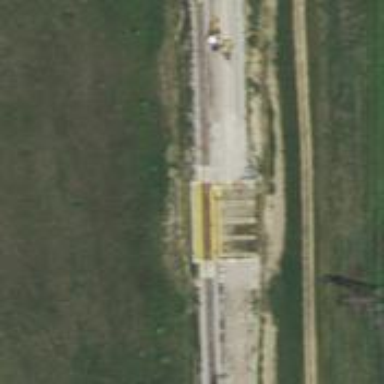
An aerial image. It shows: Rail spur service.